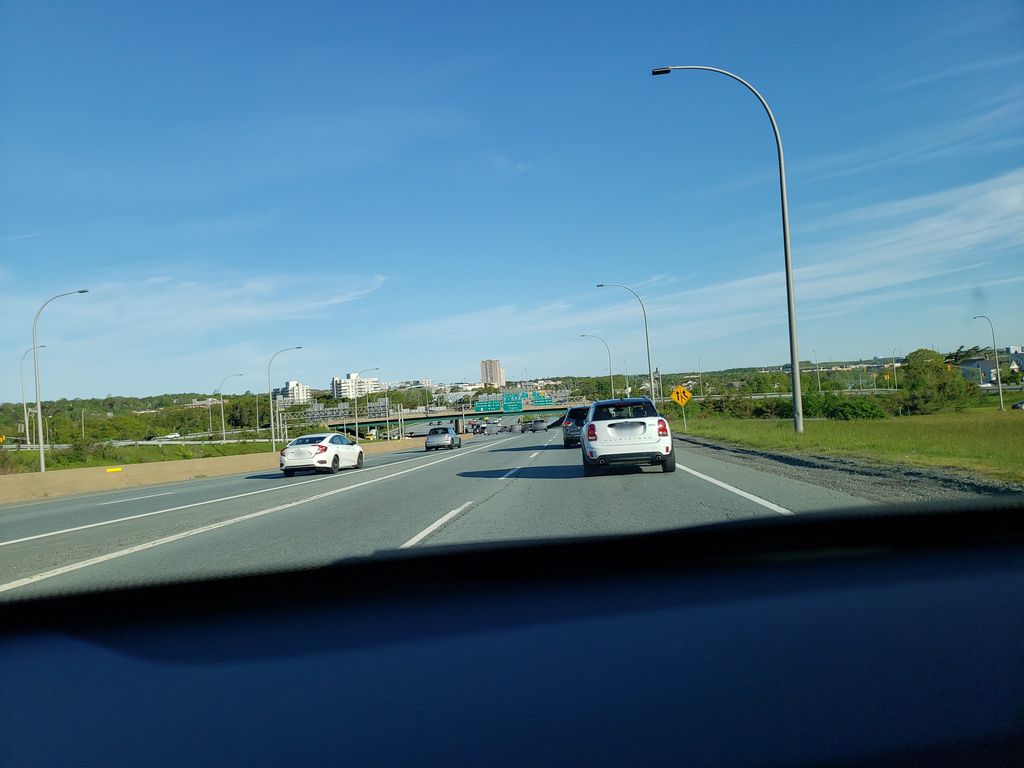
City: halifax